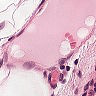
Metastatic tissue present: no